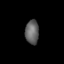
Tissue: lung
Cell type: Epithelial cells
Senescence score: 0.1866
Nuclear area (px): 321
Mean DAPI intensity: 97.707